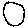
Label: circle